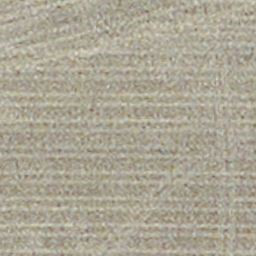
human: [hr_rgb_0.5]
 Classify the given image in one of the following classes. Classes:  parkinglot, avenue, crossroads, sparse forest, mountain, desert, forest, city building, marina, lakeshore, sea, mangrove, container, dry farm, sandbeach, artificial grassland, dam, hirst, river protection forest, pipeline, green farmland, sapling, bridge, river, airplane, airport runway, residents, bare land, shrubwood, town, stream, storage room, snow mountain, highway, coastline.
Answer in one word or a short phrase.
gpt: dry farm